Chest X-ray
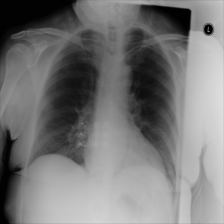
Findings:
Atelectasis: negative
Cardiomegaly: negative
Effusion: negative
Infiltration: negative
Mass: negative
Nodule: negative
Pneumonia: negative
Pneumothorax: negative
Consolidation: negative
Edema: negative
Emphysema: negative
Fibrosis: negative
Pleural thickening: negative
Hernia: negative